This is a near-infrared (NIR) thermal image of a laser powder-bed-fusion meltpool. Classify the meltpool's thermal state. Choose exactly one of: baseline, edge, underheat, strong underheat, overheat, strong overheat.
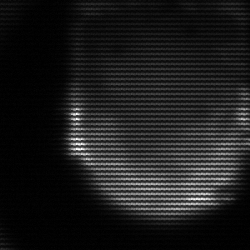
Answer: edge